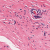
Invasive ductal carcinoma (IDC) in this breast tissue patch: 0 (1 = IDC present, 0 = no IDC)